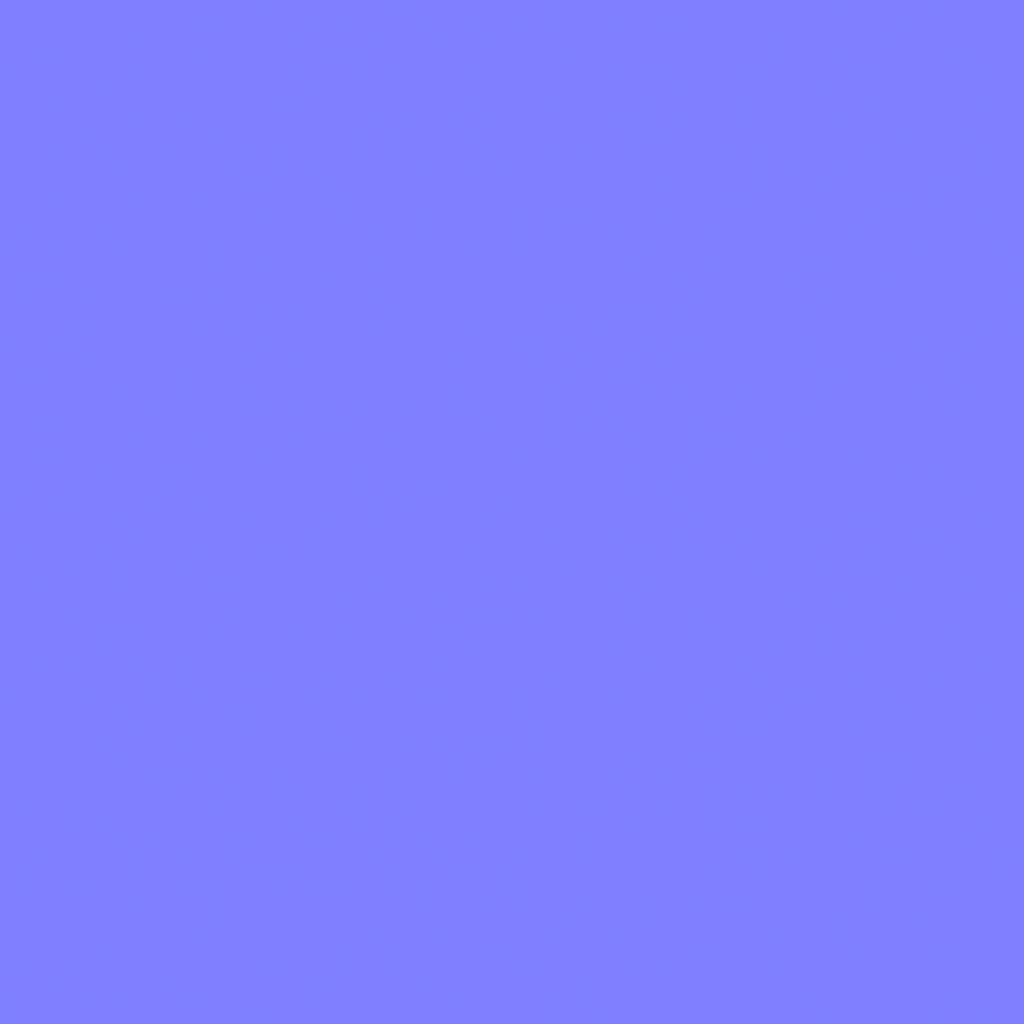
Texture map type: NormalGL